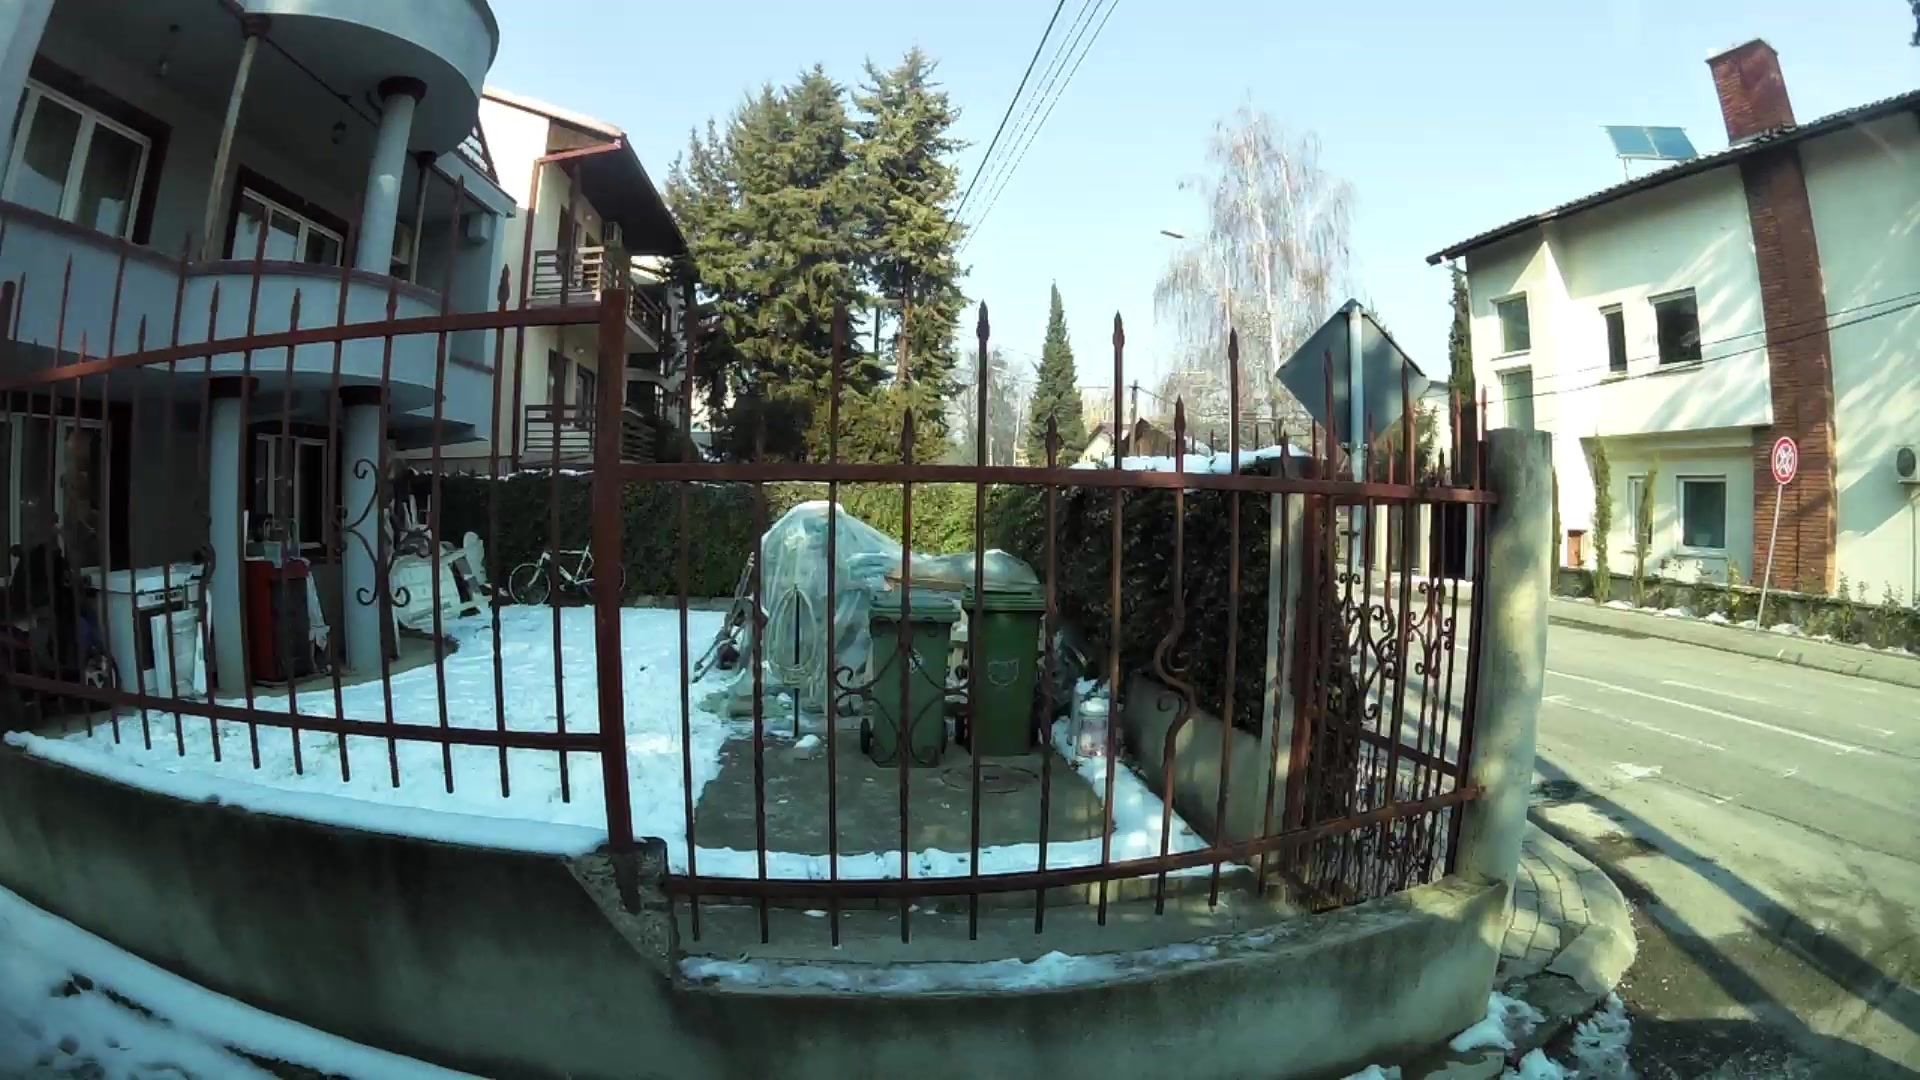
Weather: snowy
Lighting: day
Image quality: good
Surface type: driving surface
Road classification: steps, residential
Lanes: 1
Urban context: urban centre
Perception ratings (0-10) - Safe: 2.62, Lively: 1.48, Beautiful: 1.82, Boring: 3.19, Depressing: 6.79, Wealthy: 3.92